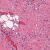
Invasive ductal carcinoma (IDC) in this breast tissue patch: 0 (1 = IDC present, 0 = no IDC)